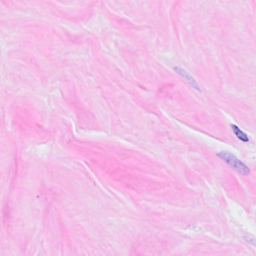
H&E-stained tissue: Breast